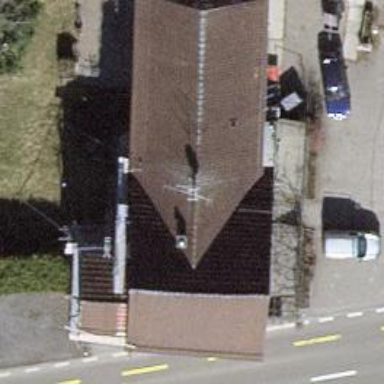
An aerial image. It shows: Restaurant.